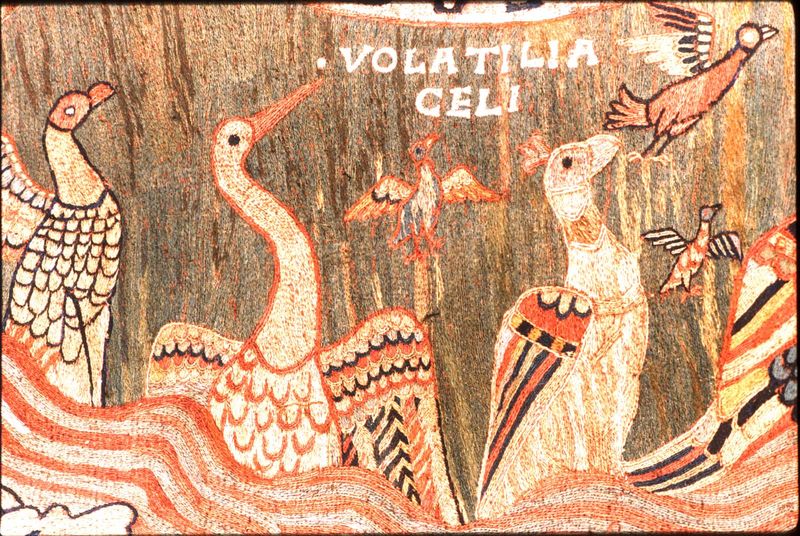
Titel: Wandteppich mit der Schöpfungsgeschichte, Tapiz de la Creación
Standort: Gerona, Kathedrale (EU - E)
Schlagwörter: flügel, himmel, vogel, wasser, weiß, bunt, kreide, orange, schwarz, zeichnung, rot, tiere, muster, augen, federn, hals, öl, vögel, rechts, fliegen, farbig, schrift, wellen, ente, schnabel, schwan, farbe, enten, schaum, luft, inschrift, gestreift, streifen, flug, text, schawrz, gänse, schnäbel, schwingen, latein, storch, buchmalerei, volatilia, celi, horch ein storch, volatilia celi